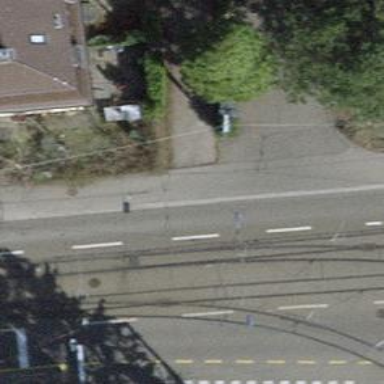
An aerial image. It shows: Unmarked crossing with traffic calming table on the road.